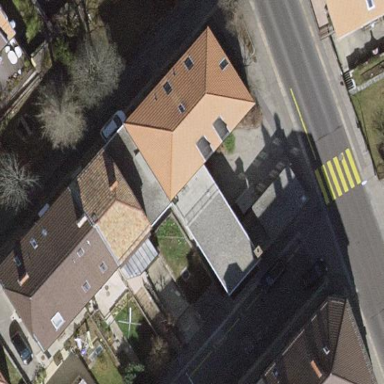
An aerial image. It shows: Building with hipped roof.